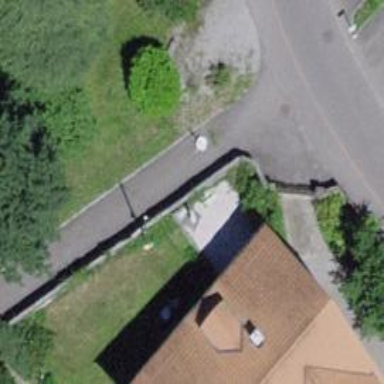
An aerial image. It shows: Bollard.